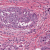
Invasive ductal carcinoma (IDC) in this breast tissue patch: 1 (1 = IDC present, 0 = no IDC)